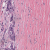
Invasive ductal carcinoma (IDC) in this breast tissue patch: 1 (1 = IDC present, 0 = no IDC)